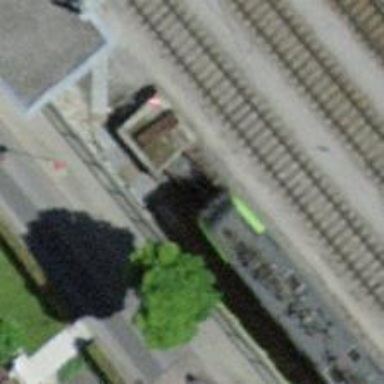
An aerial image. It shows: Railway buffer stop.